The image folds the raw vibration samples of a bearing signal into a 2-D grayscale square (signal-to-image encoding). What is the most likely bearing condition (normal, inner_race, outer_race, ball)?
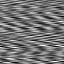
Answer: ball